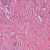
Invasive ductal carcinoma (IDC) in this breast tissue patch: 1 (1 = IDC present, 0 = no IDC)